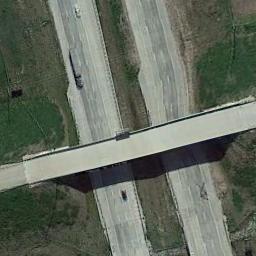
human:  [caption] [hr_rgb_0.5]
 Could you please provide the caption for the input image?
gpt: The overpass is next to the grass with some cars .

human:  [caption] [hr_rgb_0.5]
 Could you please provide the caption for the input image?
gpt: Several cars are on the road under the overpass .

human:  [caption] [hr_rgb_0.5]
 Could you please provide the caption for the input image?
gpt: Here are two parallel overpasses, And there are many cars on the overpasses .

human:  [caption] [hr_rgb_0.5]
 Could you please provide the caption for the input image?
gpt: There are green lawns beside the overpass .

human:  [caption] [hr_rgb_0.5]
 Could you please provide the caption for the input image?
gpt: The cross-line overpass is over the roads on the lawn .